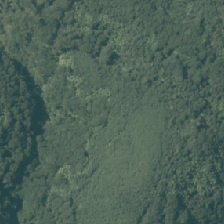
Land cover: grose_broom